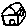
Label: house